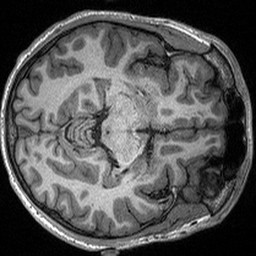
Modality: T1w
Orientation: axial
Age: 21
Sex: male